Brain MRI, t1w sequence, axial 2D slice.
Patient: age 38, sex F, weight 78 kg, height 1.78 m
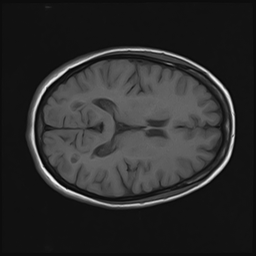